Interaction volume radius: 10 \u00c5
Interaction volume height: 25 \u00c5
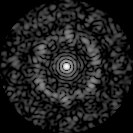
Disorder parameter: 0.7441